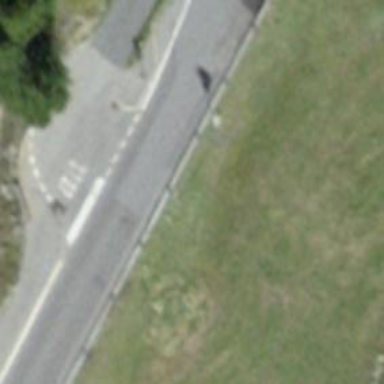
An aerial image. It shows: Tertiary road with asphalt surface and sidewalk on the left side.